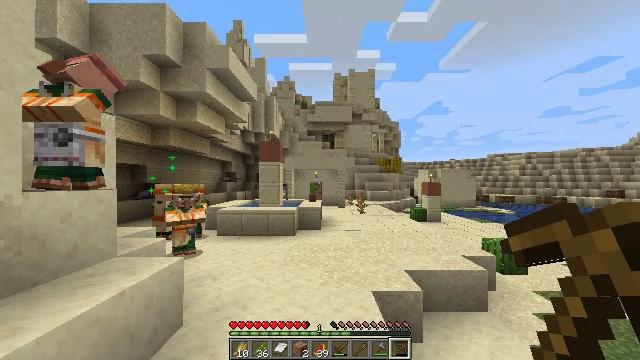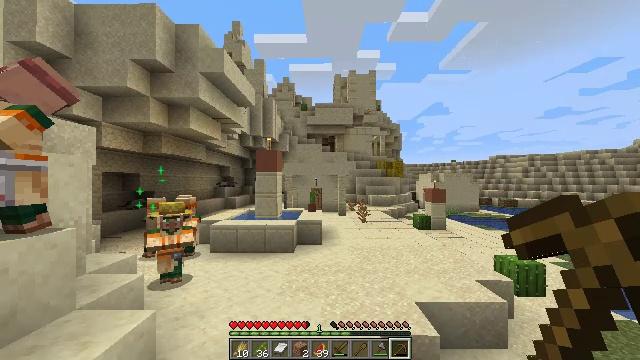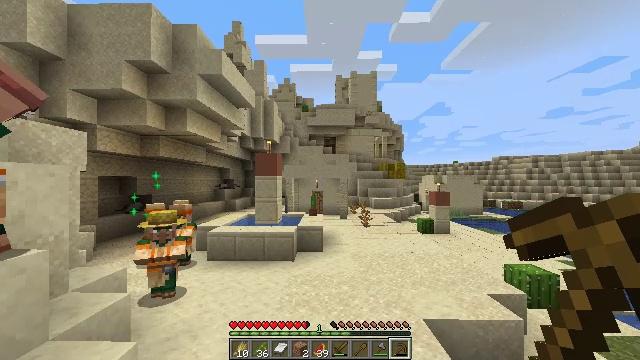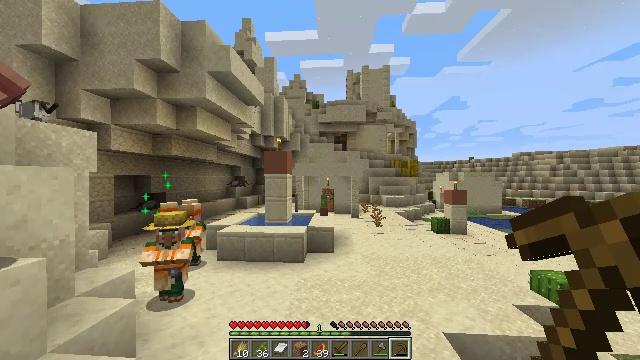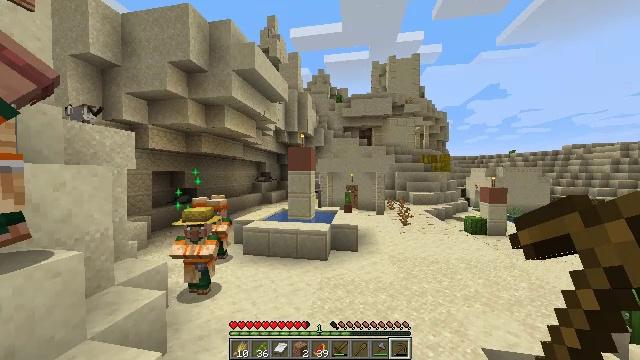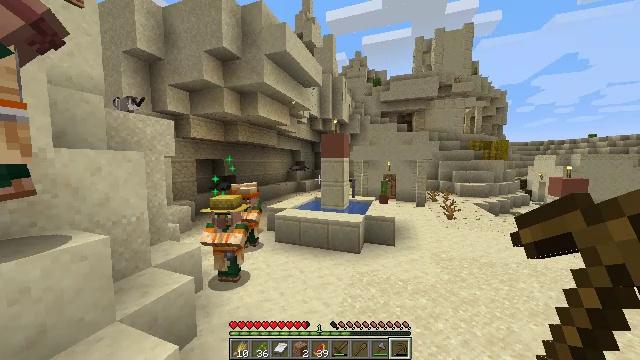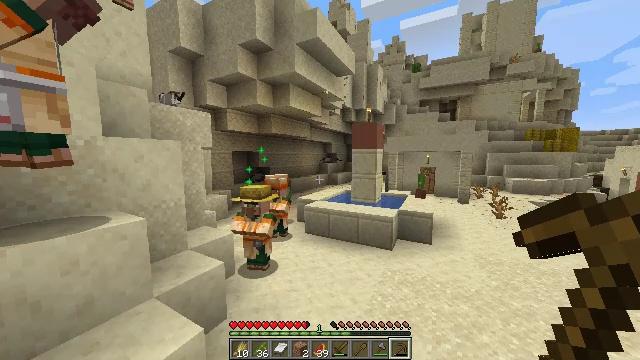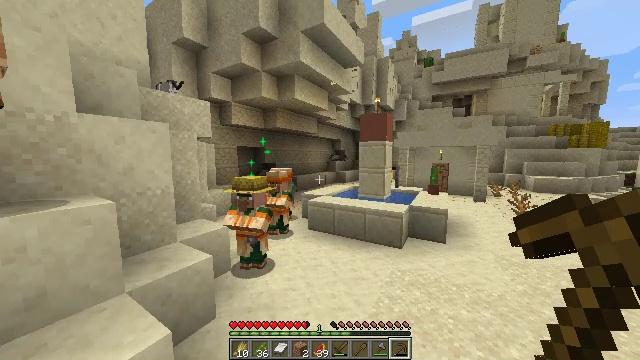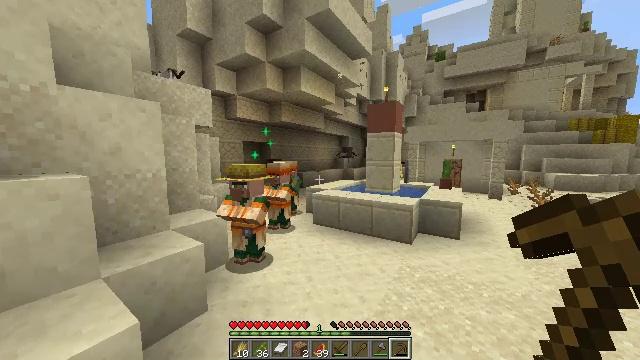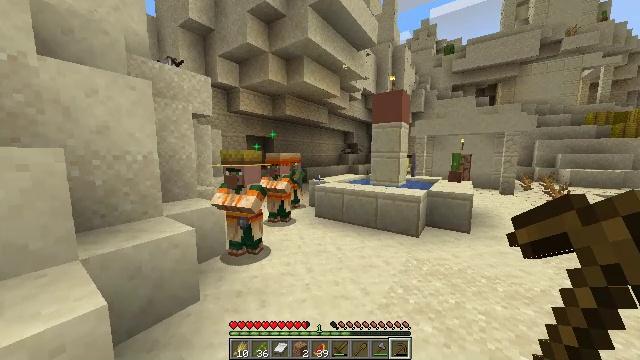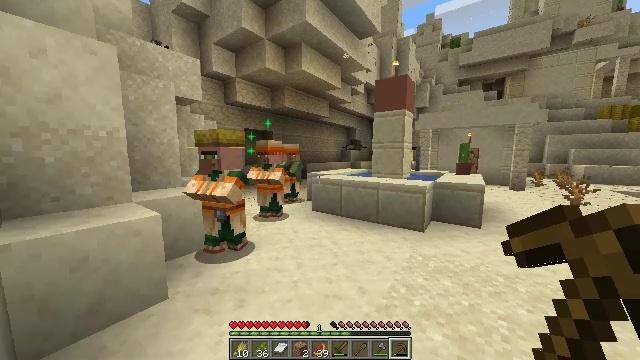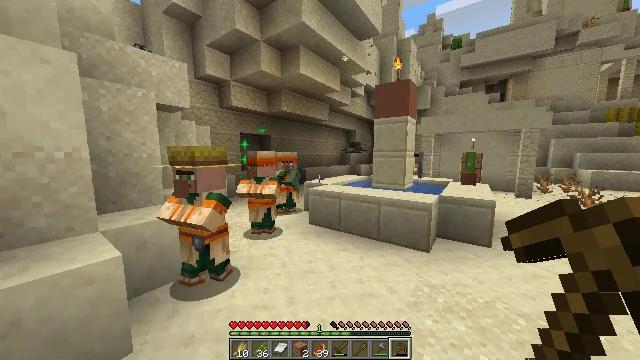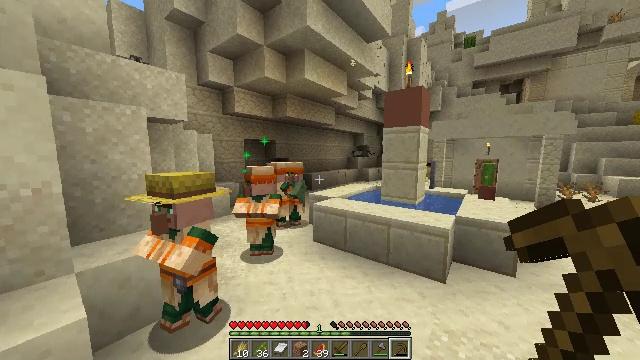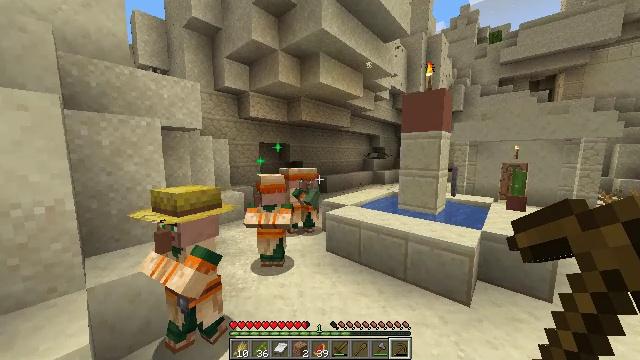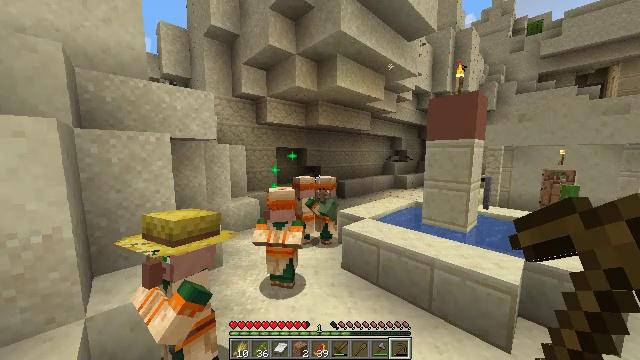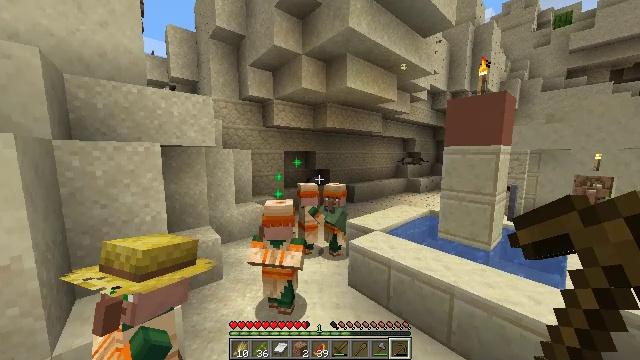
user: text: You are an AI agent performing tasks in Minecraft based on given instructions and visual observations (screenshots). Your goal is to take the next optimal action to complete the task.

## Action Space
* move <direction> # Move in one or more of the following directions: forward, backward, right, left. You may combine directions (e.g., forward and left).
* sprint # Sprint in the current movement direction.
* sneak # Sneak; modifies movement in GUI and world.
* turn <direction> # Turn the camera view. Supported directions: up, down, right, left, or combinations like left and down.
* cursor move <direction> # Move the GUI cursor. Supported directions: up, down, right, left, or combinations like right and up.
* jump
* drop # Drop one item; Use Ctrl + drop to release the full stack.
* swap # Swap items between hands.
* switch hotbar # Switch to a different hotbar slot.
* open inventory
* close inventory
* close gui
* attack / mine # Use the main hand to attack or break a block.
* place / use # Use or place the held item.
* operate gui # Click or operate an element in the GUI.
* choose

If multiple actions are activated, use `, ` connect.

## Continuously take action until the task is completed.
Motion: motion action
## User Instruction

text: Break the smooth sandstone slab to collect it.
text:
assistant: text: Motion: move forward, jump
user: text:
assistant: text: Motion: move forward, jump
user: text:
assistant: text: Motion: move forward, turn left, jump
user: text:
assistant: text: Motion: move forward, sprint, turn left and down, jump
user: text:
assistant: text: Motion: move forward, sprint, turn left and down, jump
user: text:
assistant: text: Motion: move forward, sprint, turn left and down, jump
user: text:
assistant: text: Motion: move forward, turn left, jump
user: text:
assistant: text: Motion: move forward, turn left, jump
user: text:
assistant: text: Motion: move forward, turn left, jump
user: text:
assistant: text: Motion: move forward, jump
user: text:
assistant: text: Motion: move forward, sprint, jump
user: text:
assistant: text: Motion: move forward, sprint, turn left, jump
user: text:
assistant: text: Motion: move forward, sprint, turn left, jump
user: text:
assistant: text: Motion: move forward, turn left, jump
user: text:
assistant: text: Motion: move forward, turn left, jump
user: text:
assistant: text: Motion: move forward, turn left, jump
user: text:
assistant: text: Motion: move forward, turn left, jump
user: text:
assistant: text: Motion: move forward, turn left, jump
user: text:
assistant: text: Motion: move forward, turn left, jump
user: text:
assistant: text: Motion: move forward, turn left, jump
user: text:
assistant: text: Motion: move forward, sprint, turn left, jump
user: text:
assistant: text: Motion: move forward, sprint, turn left, jump
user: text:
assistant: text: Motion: move forward, sprint, jump
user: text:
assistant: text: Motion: move forward, jump
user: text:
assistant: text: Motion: move forward, jump
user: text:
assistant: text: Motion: move forward, jump
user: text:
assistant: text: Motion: move forward, turn right, jump
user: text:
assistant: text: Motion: move forward, turn right, jump
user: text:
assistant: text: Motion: move forward, turn right
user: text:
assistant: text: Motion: move forward, turn right